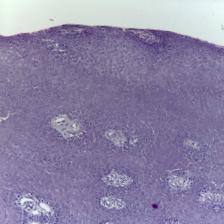
Diagnosis: OSCC